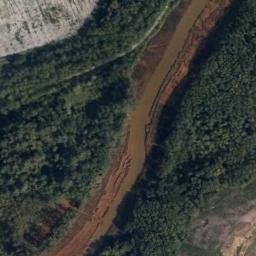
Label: river